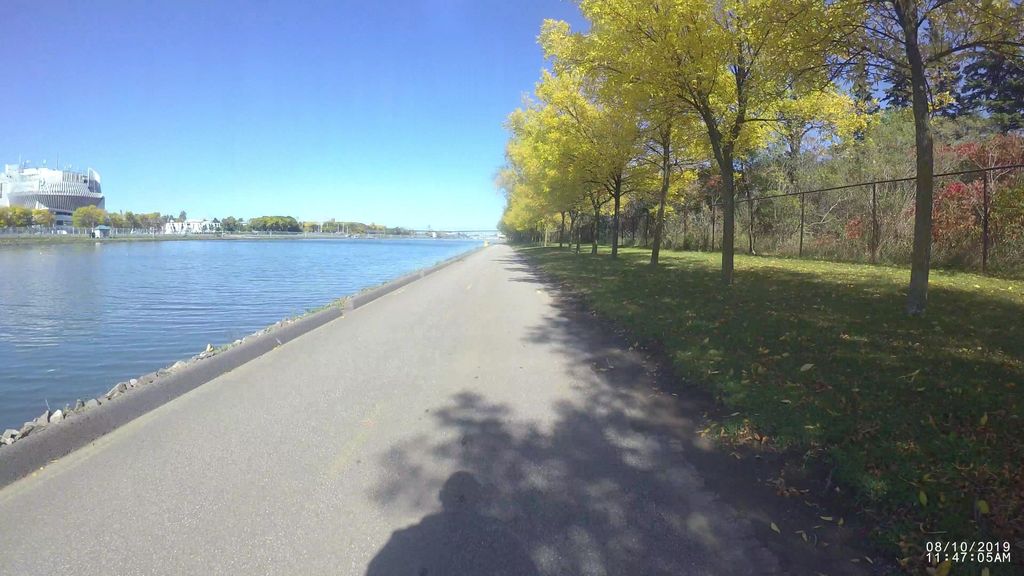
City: montreal